Interaction volume radius: 5 \u00c5
Interaction volume height: 15 \u00c5
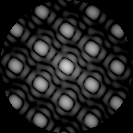
Disorder parameter: 0.008727